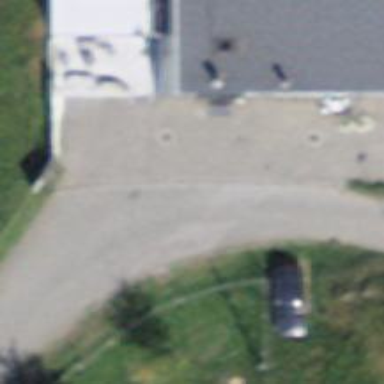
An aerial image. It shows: Charging station.